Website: macys
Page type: cross-sells
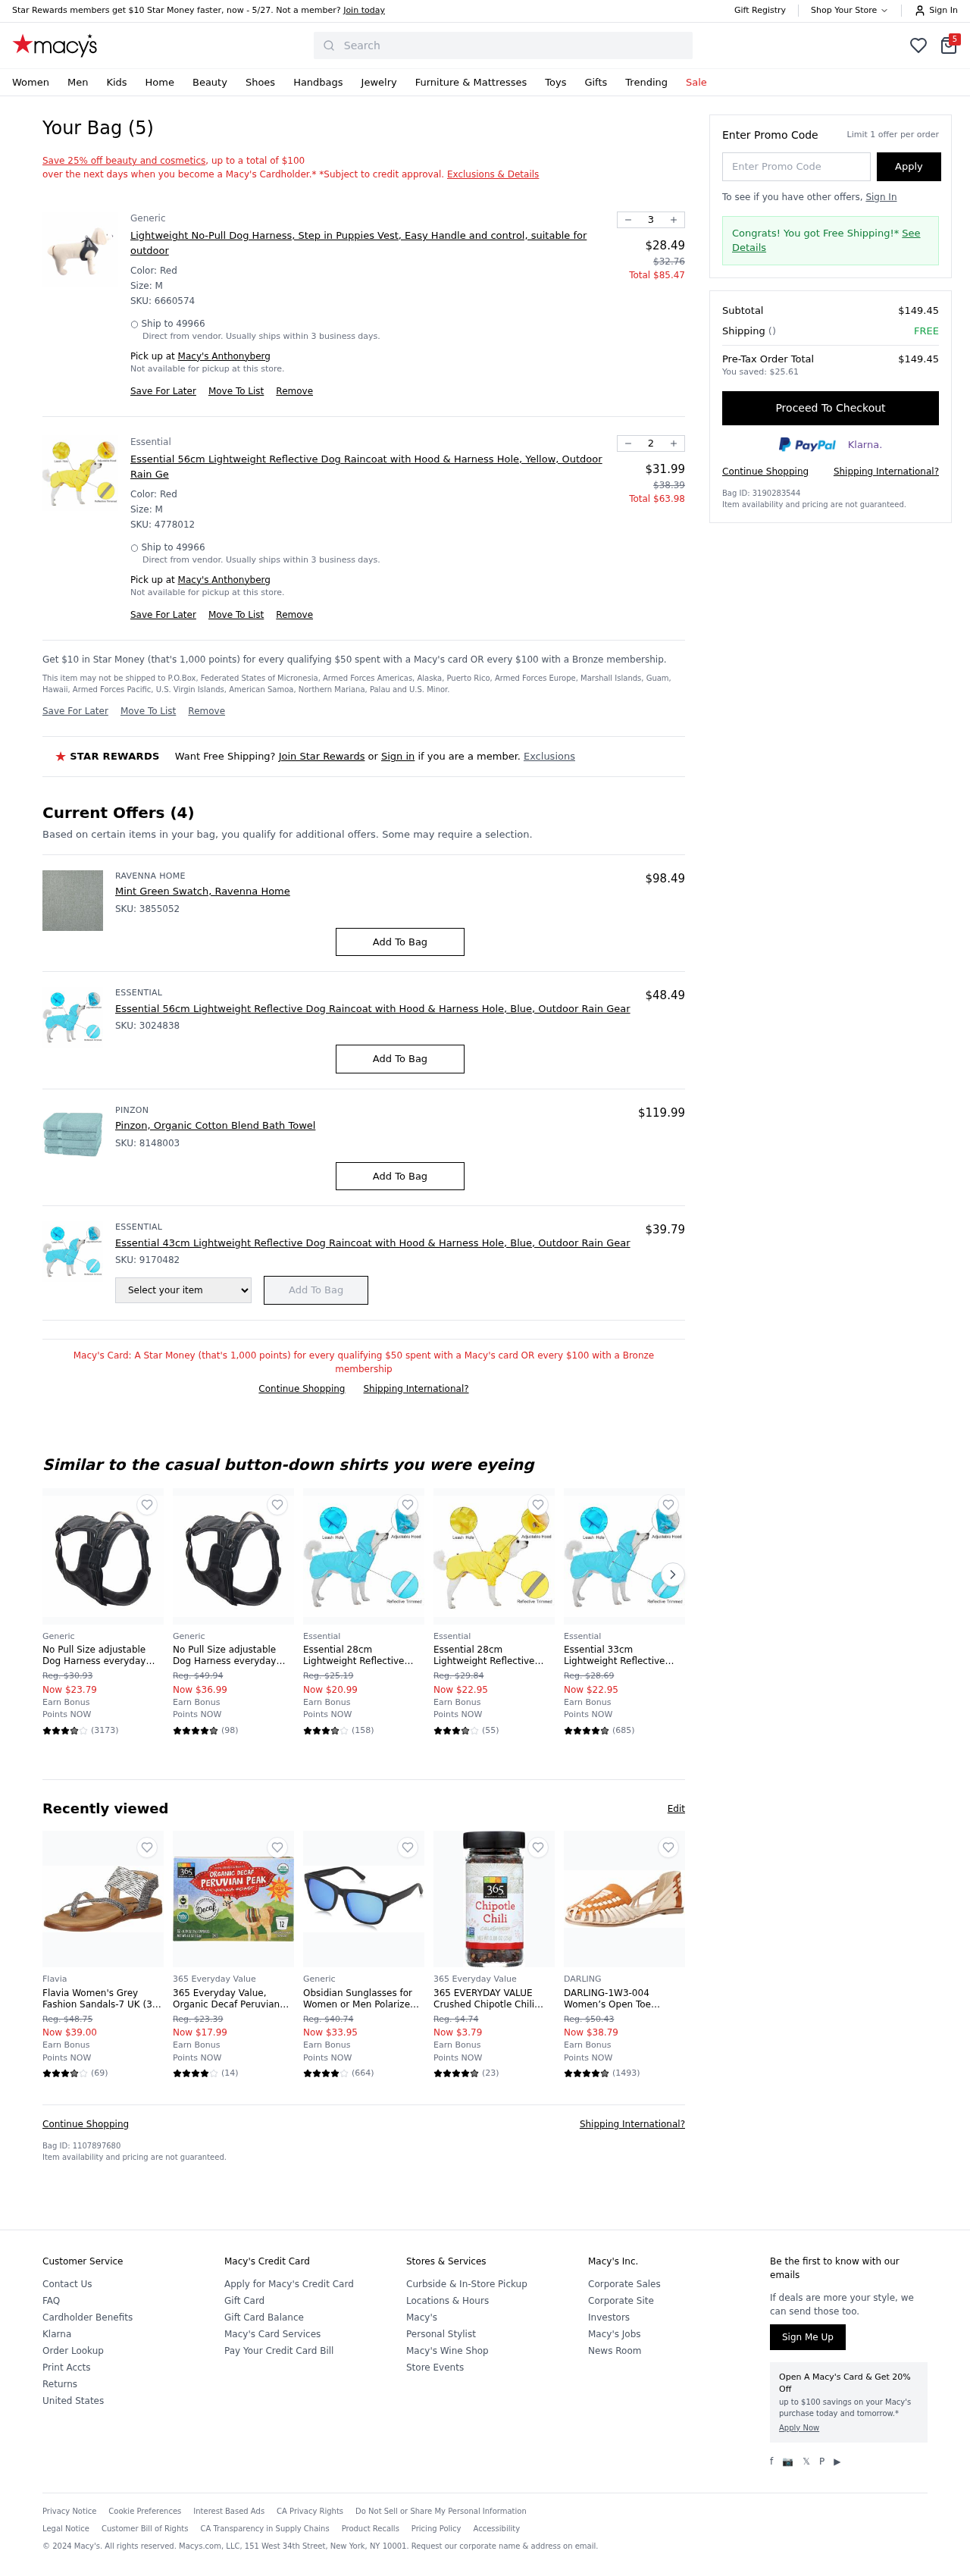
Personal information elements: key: PII_CITY
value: Anthonyberg
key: PII_POSTCODE
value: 49966
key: PII_PROMO_CODE
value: FIRST72
Product elements: key: PRODUCT10_BRAND
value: Flavia
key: PRODUCT10_NAME
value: Flavia Women's Grey Fashion Sandals-7 UK (39 EU) (8 US) (FL156/GRY)
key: PRODUCT10_NUM_RATINGS
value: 69
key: PRODUCT10_PRICE
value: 39
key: PRODUCT10_RATING
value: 3.8
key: PRODUCT11_BRAND
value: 365 Everyday Value
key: PRODUCT11_NAME
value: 365 Everyday Value, Organic Decaf Peruvian Peak Coffee Capsules, 12 ct
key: PRODUCT11_NUM_RATINGS
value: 14
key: PRODUCT11_PRICE
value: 17.99
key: PRODUCT11_RATING
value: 4.1
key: PRODUCT12_BRAND
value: Generic
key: PRODUCT12_NAME
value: Obsidian Sunglasses for Women or Men Polarized Square Frame 04, Matte Black, 54 mm
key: PRODUCT12_NUM_RATINGS
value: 664
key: PRODUCT12_PRICE
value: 33.95
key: PRODUCT12_RATING
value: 4.4
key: PRODUCT13_BRAND
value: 365 Everyday Value
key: PRODUCT13_NAME
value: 365 EVERYDAY VALUE Crushed Chipotle Chili Pepper, 0.88 OZ
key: PRODUCT13_NUM_RATINGS
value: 23
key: PRODUCT13_PRICE
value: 3.79
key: PRODUCT13_RATING
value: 4.5
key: PRODUCT14_BRAND
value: DARLING
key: PRODUCT14_NAME
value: DARLING-1W3-004 Women’s Open Toe Sandals, Multicolour (Tan / Cuoio), 5 UK (38 EU)
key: PRODUCT14_NUM_RATINGS
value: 1493
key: PRODUCT14_PRICE
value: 38.79
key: PRODUCT14_RATING
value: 4.6
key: PRODUCT15_BRAND
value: Ravenna Home
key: PRODUCT15_NAME
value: Mint Green Swatch, Ravenna Home
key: PRODUCT15_PRICE
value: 98.49
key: PRODUCT16_BRAND
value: Pinzon
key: PRODUCT16_NAME
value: Pinzon, Organic Cotton Blend Bath Towel
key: PRODUCT16_PRICE
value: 119.99
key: PRODUCT1_BRAND
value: Generic
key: PRODUCT1_NAME
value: Lightweight No-Pull Dog Harness, Step in Puppies Vest, Easy Handle and control, suitable for outdoor
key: PRODUCT1_PRICE
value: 28.49
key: PRODUCT1_QUANTITY
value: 3
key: PRODUCT2_BRAND
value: Essential
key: PRODUCT2_NAME
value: Essential 56cm Lightweight Reflective Dog Raincoat with Hood & Harness Hole, Yellow, Outdoor Rain Ge
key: PRODUCT2_PRICE
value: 31.99
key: PRODUCT2_QUANTITY
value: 2
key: PRODUCT3_BRAND
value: Essential
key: PRODUCT3_NAME
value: Essential 56cm Lightweight Reflective Dog Raincoat with Hood & Harness Hole, Blue, Outdoor Rain Gear
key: PRODUCT3_PRICE
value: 48.49
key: PRODUCT4_BRAND
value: Essential
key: PRODUCT4_NAME
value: Essential 43cm Lightweight Reflective Dog Raincoat with Hood & Harness Hole, Blue, Outdoor Rain Gear
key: PRODUCT4_PRICE
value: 39.79
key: PRODUCT5_BRAND
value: Generic
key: PRODUCT5_NAME
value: No Pull Size adjustable Dog Harness everyday wearing Puppies Vest, Easy On and off, Convenient for A
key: PRODUCT5_NUM_RATINGS
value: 3173
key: PRODUCT5_PRICE
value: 23.79
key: PRODUCT5_RATING
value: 3.8
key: PRODUCT6_BRAND
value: Generic
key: PRODUCT6_NAME
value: No Pull Size adjustable Dog Harness everyday wearing Puppies Vest, Easy On and off, Convenient for A
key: PRODUCT6_NUM_RATINGS
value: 98
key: PRODUCT6_PRICE
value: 36.99
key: PRODUCT6_RATING
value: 4.6
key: PRODUCT7_BRAND
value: Essential
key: PRODUCT7_NAME
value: Essential 28cm Lightweight Reflective Dog Raincoat with Hood & Harness Hole, Blue, Outdoor Rain Gear
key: PRODUCT7_NUM_RATINGS
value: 158
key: PRODUCT7_PRICE
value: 20.99
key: PRODUCT7_RATING
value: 3.5
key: PRODUCT8_BRAND
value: Essential
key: PRODUCT8_NAME
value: Essential 28cm Lightweight Reflective Dog Raincoat with Hood & Harness Hole, Yellow, Outdoor Rain Ge
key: PRODUCT8_NUM_RATINGS
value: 55
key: PRODUCT8_PRICE
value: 22.95
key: PRODUCT8_RATING
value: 3.6
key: PRODUCT9_BRAND
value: Essential
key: PRODUCT9_NAME
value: Essential 33cm Lightweight Reflective Dog Raincoat with Hood & Harness Hole, Blue, Outdoor Rain Gear
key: PRODUCT9_NUM_RATINGS
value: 685
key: PRODUCT9_PRICE
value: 22.95
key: PRODUCT9_RATING
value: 4.5
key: PRODUCT1_SKU
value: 6660574
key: PRODUCT1_ORIGINAL_PRICE
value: $32.76
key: PRODUCT1_TOTAL
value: $85.47
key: PRODUCT2_SKU
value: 4778012
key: PRODUCT2_ORIGINAL_PRICE
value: $38.39
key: PRODUCT2_TOTAL
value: $63.98
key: PRODUCT15_SKU
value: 3855052
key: PRODUCT3_SKU
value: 3024838
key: PRODUCT16_SKU
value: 8148003
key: PRODUCT4_SKU
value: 9170482
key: PRODUCT5_ORIGINAL_PRICE
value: Reg. $30.93
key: PRODUCT6_ORIGINAL_PRICE
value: Reg. $49.94
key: PRODUCT7_ORIGINAL_PRICE
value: Reg. $25.19
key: PRODUCT8_ORIGINAL_PRICE
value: Reg. $29.84
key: PRODUCT9_ORIGINAL_PRICE
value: Reg. $28.69
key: PRODUCT10_ORIGINAL_PRICE
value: Reg. $48.75
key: PRODUCT11_ORIGINAL_PRICE
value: Reg. $23.39
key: PRODUCT12_ORIGINAL_PRICE
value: Reg. $40.74
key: PRODUCT13_ORIGINAL_PRICE
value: Reg. $4.74
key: PRODUCT14_ORIGINAL_PRICE
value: Reg. $50.43
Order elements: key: ORDER_NUM_ITEMS
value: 5
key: ORDER_SUBTOTAL
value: $149.45
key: ORDER_TOTAL
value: $149.45
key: ORDER_SAVINGS
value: $25.61
Search elements: key: HEADER_SEARCH
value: Search